【题型】解答题　【知识点】解析几何　【难度】medium
已知直线$l$: $(2m+1)x+(m+1)y-7m-4=0(m\in R)$和圆$C$: $x^2+y^2-8x-6y+5=0$。

(1) 直线$l$恒过一定点$M$，求出点$M$坐标；

(2) 当$m$为何值时，直线$l$被圆$C$所截得的弦长最短，求出弦长；

(3) 在（2）的前提下，直线$l'$是过点$N(-1,-2)$且与直线$l$平行的直线，求圆心在直线$l'$上，且与圆$C$外切的动圆中半径最小的圆的标准方程。
【解答】
\textbf{【答案】}
(1) $M(3,1)$
(2) 当$m=-\frac{1}{3}$时，直线$l$被圆$C$所截得的弦长最短，弦长为$2\sqrt{15}$
(3) $(x-1)^2+(y+3)^2=5$

\vspace{1em}
\textbf{【分析】}
(1) 根据直线方程的特征，通过解方程组进行求解即可；

(2) 根据圆的性质，结合点到直线距离公式、勾股定理进行求解即可；

(3) 根据外切的性质，结合点到直线距离公式、互相垂直的两直线的斜率关系进行求解即可。

\vspace{1em}
\textbf{【详解】}
(1) $(2m+1)x+(m+1)y-7m-4=0 \Rightarrow (2x+y-7)m+x+y-4=0$，
因为$m\in \mathbf{R}$，
所以有$\begin{cases}2x+y-7=0 \\ x+y-4=0\end{cases} \Rightarrow \begin{cases}x=3 \\ y=1\end{cases}$，所以直线$l$恒过一定点，即$M(3,1)$；

---

(2) 由$x^2+y^2-8x-6y+5=0 \Rightarrow (x-4)^2+(y-3)^2=20$，
所以$C(4,3)$，半径$r=2\sqrt{5}$，
当$CM \perp l$时，直线$l$被圆$C$所截得的弦长最短，
所以有$k_{CM}\cdot k_l=-1 \Rightarrow \frac{1-3}{3-4}\cdot k_l=-1 \Rightarrow k_l=-\frac{1}{2}$，
即$(2m+1)x+(m+1)y-7m-4=0 \Rightarrow y=-\frac{2m+1}{m+1}x+\frac{7m+4}{m+1}$，
所以$-\frac{2m+1}{m+1}=-\frac{1}{2} \Rightarrow m=-\frac{1}{3}$，
此时直线$l$的方程为$y-1=-\frac{1}{2}(x-3) \Rightarrow x+2y-5=0$，
点$C(4,3)$到直线$l$的距离为$d=\frac{|4+2\times3-5|}{\sqrt{1^2+2^2}}=\sqrt{5}$，
因此直线$l$被圆$C$所截得的弦长最短为$2\sqrt{r^2-d^2}=2\sqrt{20-5}=2\sqrt{15}$；

---

(3) 如图所示：
由（2）可知直线$l$的方程为$x+2y-5=0$，
因为直线$l'$是过点$N(-1,-2)$且与直线$l$平行的直线，
所以设直线$l'$的方程为$x+2y+C=0$，把点$N(-1,-2)$的坐标代入，得
$-1+2\times(-2)+C=0 \Rightarrow C=5$，即直线$l'$的方程为$x+2y+5=0$，
过$C(4,3)$与直线$l'$垂直的方程设为$2x-y+D=0$，把$C(4,3)$代入，得
$2\times4-3+D=0 \Rightarrow D=-5$，所以$2x-y-5=0$，
由$\begin{cases}2x-y-5=0 \\ x+2y+5=0\end{cases} \Rightarrow \begin{cases}x=1 \\ y=-3\end{cases}$，
$C(4,3)$到直线$x+2y+5=0$的距离为$d'=\frac{|4+2\times3+5|}{\sqrt{1^2+2^2}}=3\sqrt{5}$，
所以圆心在直线$l'$上，且与圆$C$外切的动圆中最小的圆的半径为：
$3\sqrt{5}-2\sqrt{5}=\sqrt{5}$，
因此圆心在直线$l'$上，且与圆$C$外切的动圆中半径最小的圆的标准方程为：
$(x-1)^2+(y+3)^2=5$。

\vspace{1em}
\textbf{【点睛】} 关键点睛：本题的关键是利用圆的性质、勾股定理、点到直线距离公式。
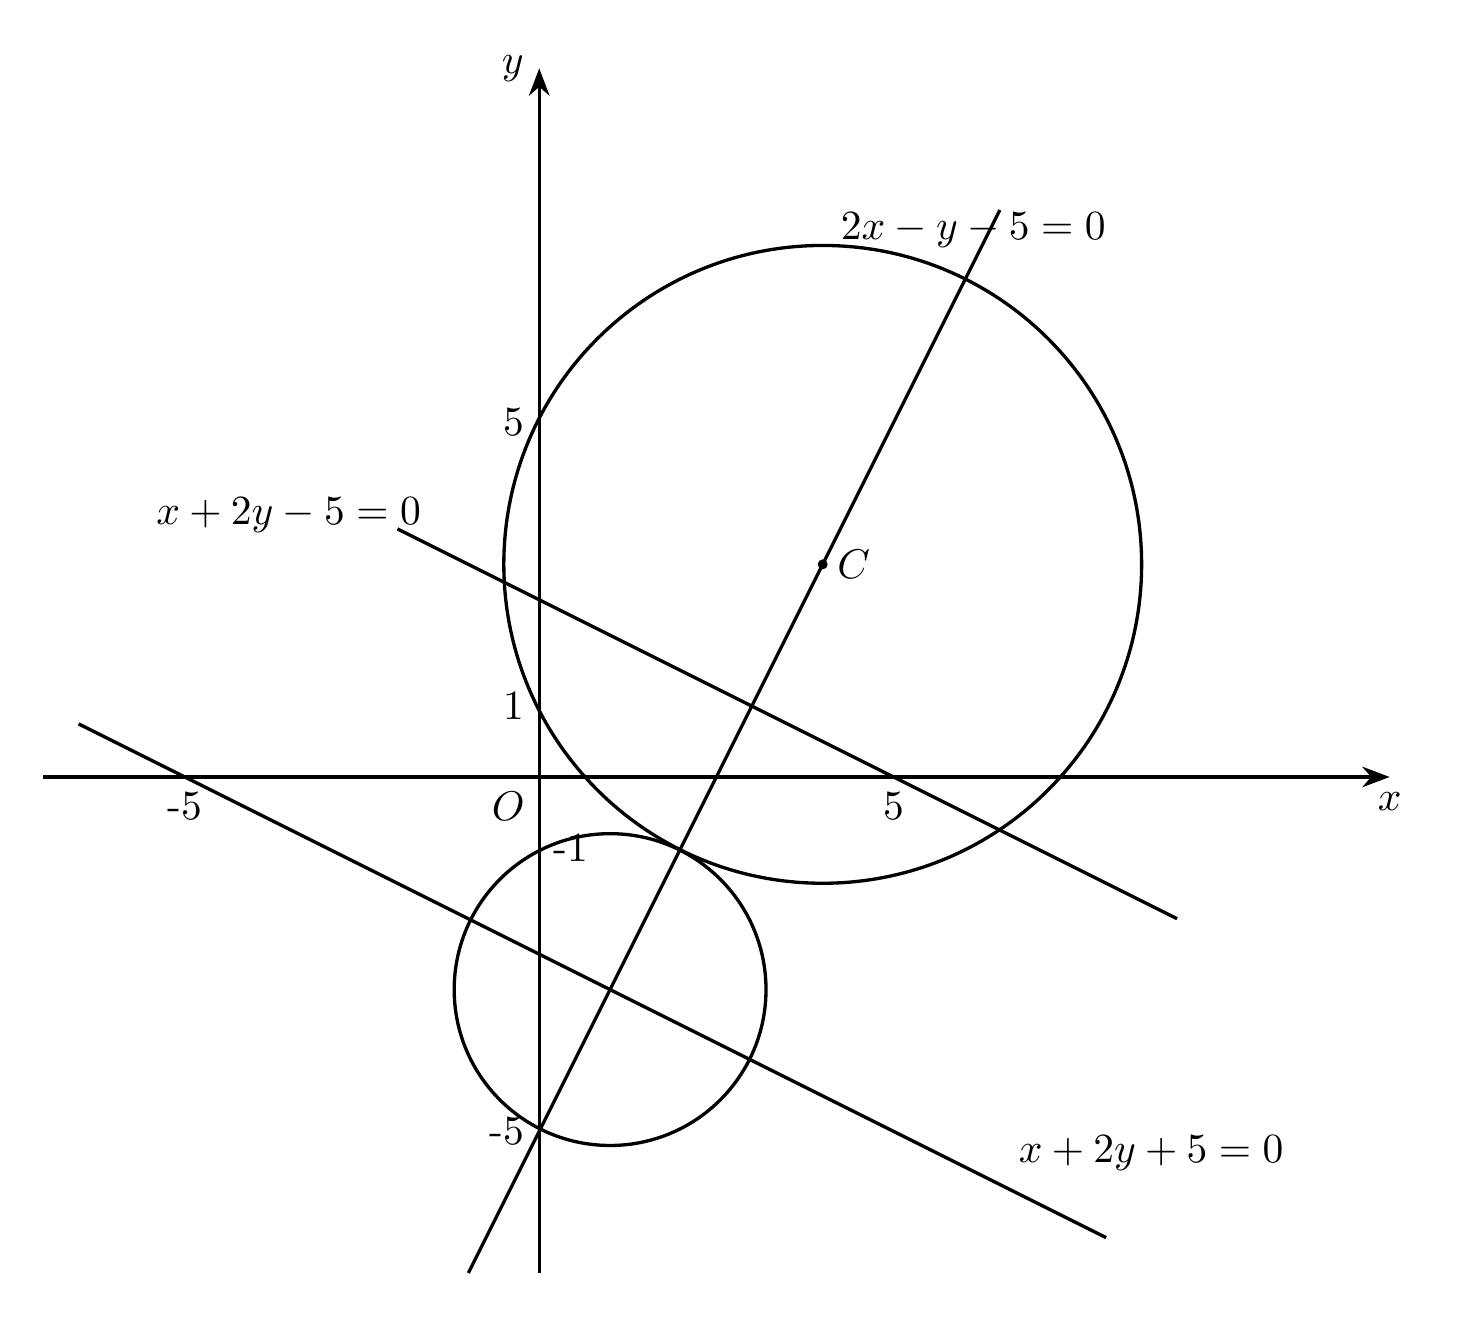